四年级 · 立体几何学

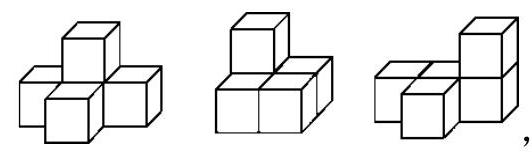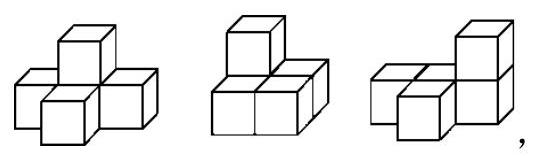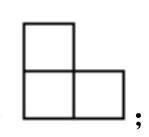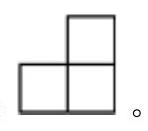
A. 上
   B. 前
   C. 左
   D. 后

答案: C
解析: 解C

【分析】第一幅图,从左面看, 这个物体有两层, 下面一层有 2 个小正方形, 上面一层有 1 个小正方形, 靠左; 从右面看, 这个物体有两层, 下面一层有 2 个小正方形, 上面一层有 1 个小正方形, 靠右。第二幅图, 从左面看, 这个物体有两层, 下面一层有 2 个小正方形, 上面一层有 1 个小正方形, 靠左;从右面看, 这个物体有两层, 下面一层有 2 个小正方形, 上面一层有 1 个小正方形, 靠右。第三幅图,从左面看, 这个物体有两层, 下面一层有 2 个小正方形, 上面一层有 1 个小正方形, 靠左; 从右面看,这个物体有两层, 下面一层有 2 个小正方形, 上面一层有 1 个小正方形, 靠右。

【详解】根据分析可知,

, 从左面看到的图形都是:

从右面看到的图形都是:

故答案为:

【点睛】本题考查从不同方向观察物体和几何体, 解决此题的关键是得到从不同方向观察立体图形的相应平面图形。